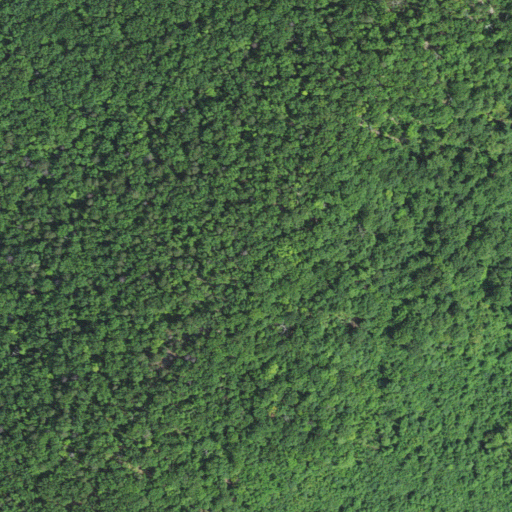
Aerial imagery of mountain in Virginia named Butler Mountain containing deciduous forest, mixed forest, evergreen forest, and shrub